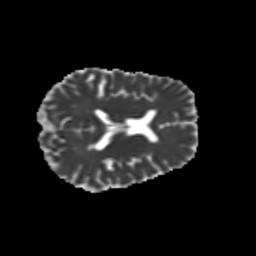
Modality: MD
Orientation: axial
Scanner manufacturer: siemens
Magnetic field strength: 3 T
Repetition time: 9.2 s
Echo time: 0.084 s